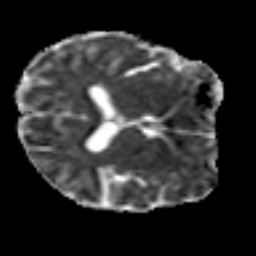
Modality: MD
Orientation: axial
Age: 50
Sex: male
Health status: ill
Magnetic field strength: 3 T
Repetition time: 8.4 s
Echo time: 0.0926 s